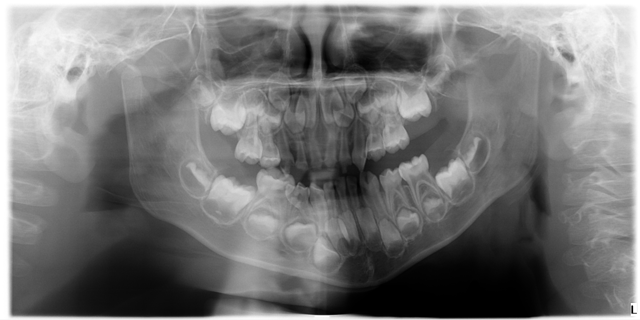
child